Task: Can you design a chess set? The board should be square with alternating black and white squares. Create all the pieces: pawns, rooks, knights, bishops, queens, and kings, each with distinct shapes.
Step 2549:
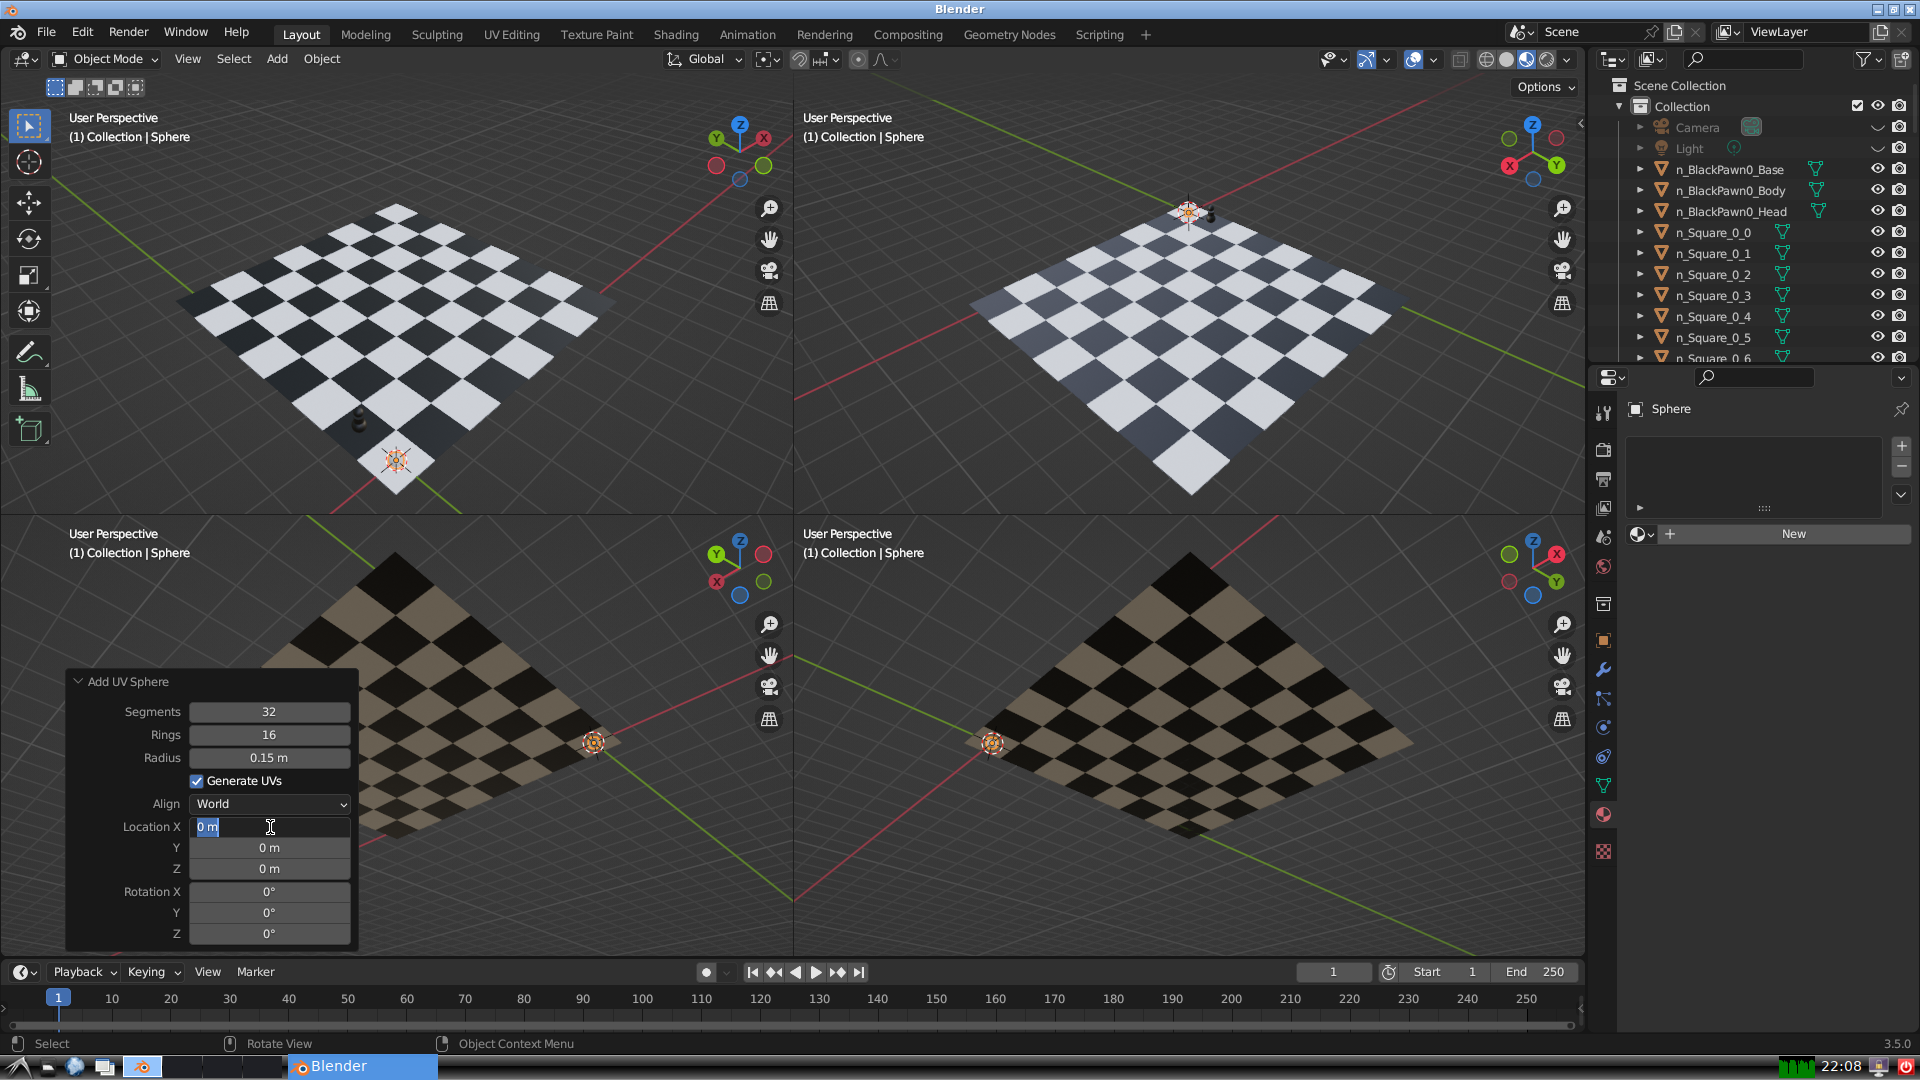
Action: input_text: 1.0